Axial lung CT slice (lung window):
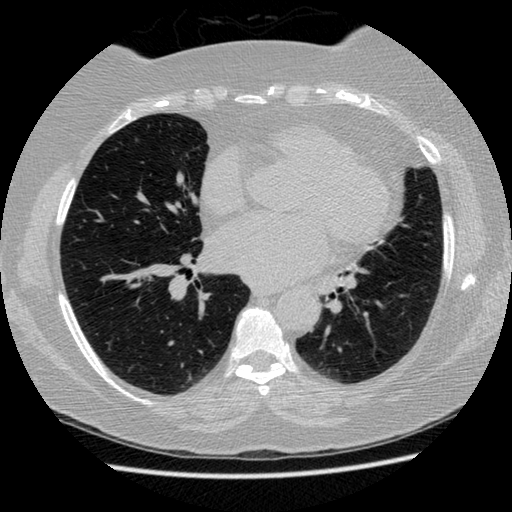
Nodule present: yes
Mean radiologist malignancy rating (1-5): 4